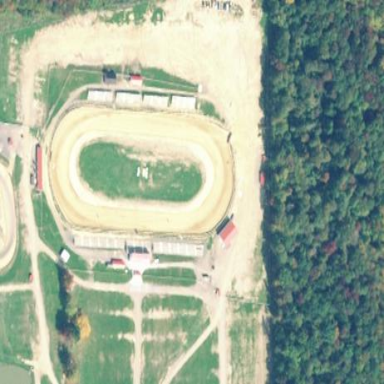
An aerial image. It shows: Raceway for motor sports.